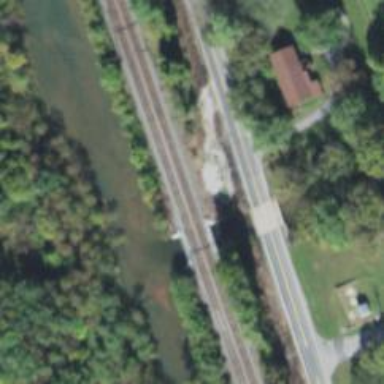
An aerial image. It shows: Railway bridge.